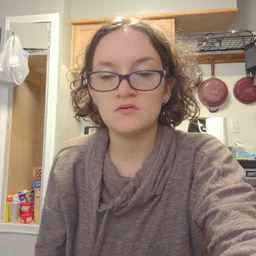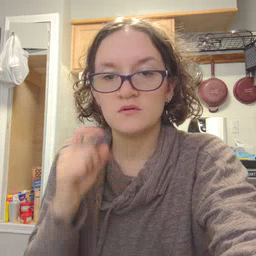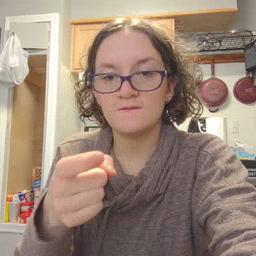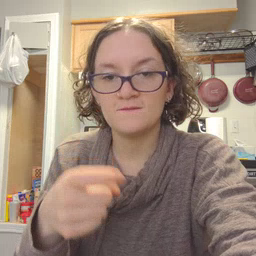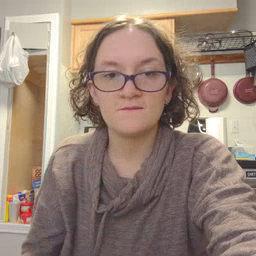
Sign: gift